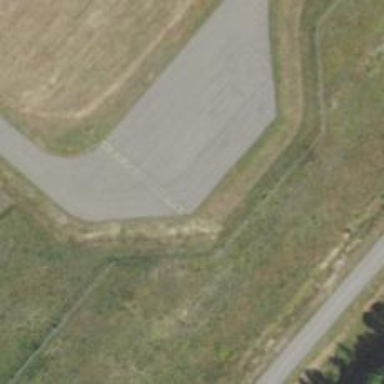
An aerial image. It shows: View of taxiway at the airport.